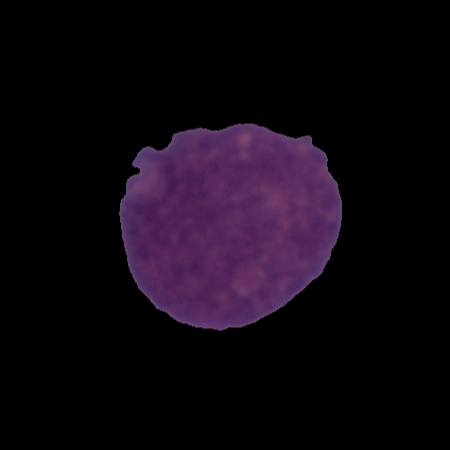
Label: cancer